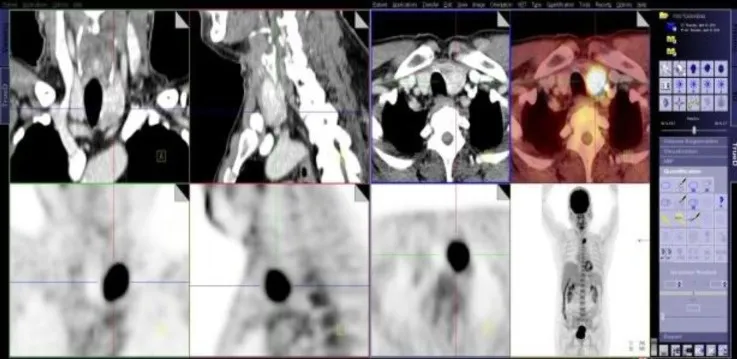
Multiplanar (coronal, sagittal and axial) and MIP images on CT and PET/CT (upper row) and on PET (lower row) demonstrating a subtle enlarged left thyroid lobe from a heterogenous enhancing lesion seen on CT. The lesion corresponds with high 18F-FDG intensity uptake.
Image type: radiology (pet)